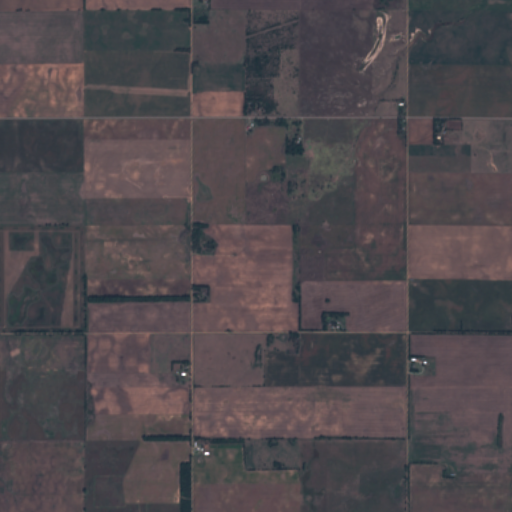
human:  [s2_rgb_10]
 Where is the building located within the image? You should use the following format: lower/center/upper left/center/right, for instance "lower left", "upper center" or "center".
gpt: There is no building in the image.